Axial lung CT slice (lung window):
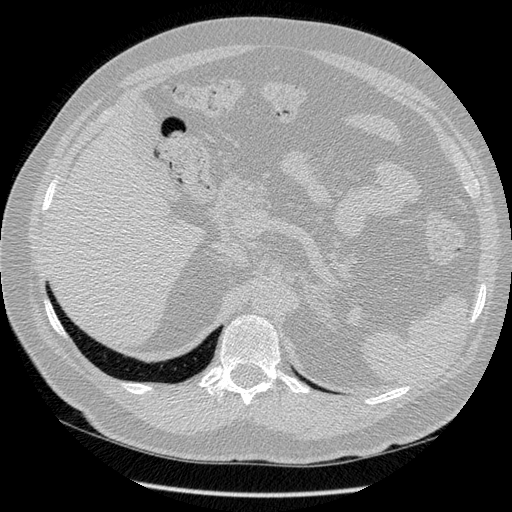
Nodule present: no